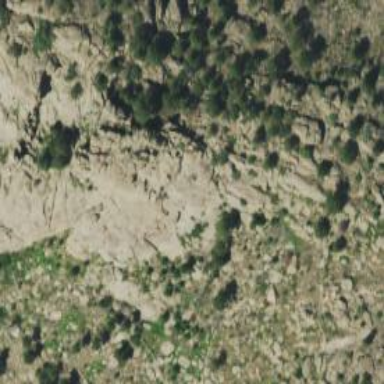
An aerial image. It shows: Cliff in nature.